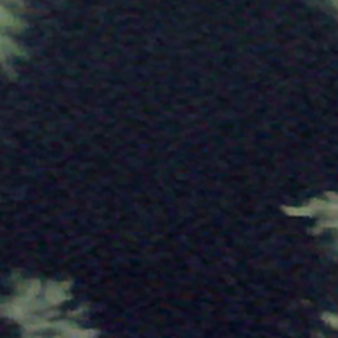
Label: other